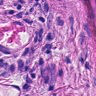
Metastatic tissue present: yes